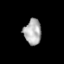
Tissue: lung
Cell type: Others
Senescence score: 0.2004
Nuclear area (px): 437
Mean DAPI intensity: 172.32